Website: crate-barrel
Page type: billing-address
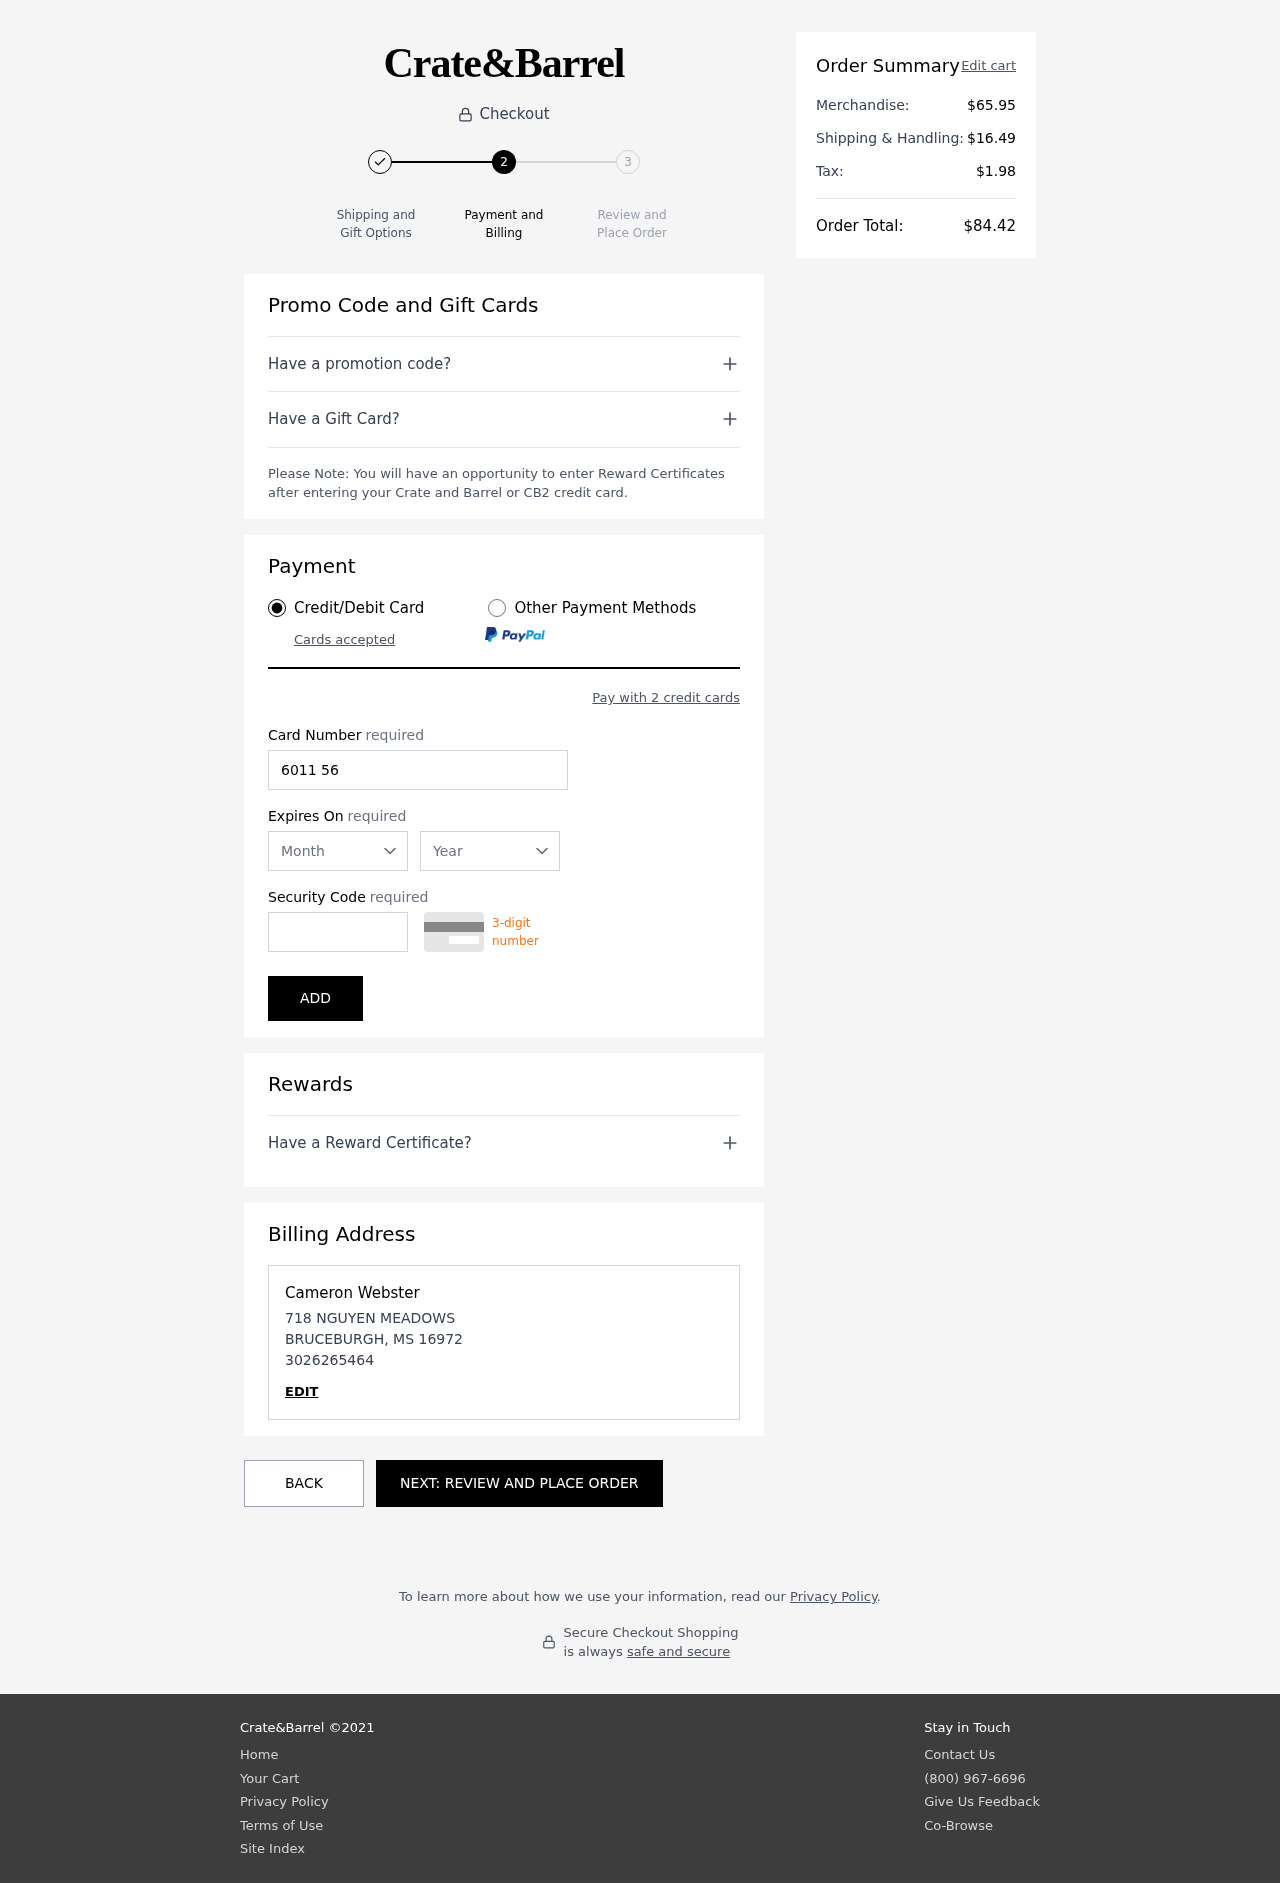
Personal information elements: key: PII_CARD_CVV
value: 077
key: PII_CARD_EXPIRY_MONTH
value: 02
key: PII_CARD_EXPIRY_YEAR
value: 30
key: PII_CARD_NUMBER
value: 6011 5607 7874 3697
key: PII_CITY
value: BRUCEBURGH
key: PII_FULLNAME
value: Cameron Webster
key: PII_PHONE
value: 3026265464
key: PII_POSTCODE
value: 16972
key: PII_STATE_ABBR
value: MS
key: PII_STREET
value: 718 NGUYEN MEADOWS
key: PII_FIRSTNAME
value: Cameron
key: PII_LASTNAME
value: Webster
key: PII_PHONE_LINE
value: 5464
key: PII_PHONE_SUFFIX
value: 5464
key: PII_POSTCODE_FULL
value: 16972
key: PII_PHONE2
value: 3026265464
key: PII_PHONE3
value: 3026265464
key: PII_FULLNAME2
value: Cameron Webster
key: PII_FULLNAME3
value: Cameron Webster
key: PII_FIRSTNAME2
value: Cameron
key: PII_FIRSTNAME3
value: Cameron
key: PII_LASTNAME2
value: Webster
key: PII_LASTNAME3
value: Webster
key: PII_FIRSTNAME_DERIVED
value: Cameron
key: PII_LASTNAME_DERIVED
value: Webster
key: PII_PHONE_NUMERIC
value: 3026265464
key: PII_PHONE_LINE_NUMERIC
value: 5464
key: PII_PHONE_SUFFIX_NUMERIC
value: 5464
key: PII_POSTCODE_NUMERIC
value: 16972
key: PII_PHONE2_NUMERIC
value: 3026265464
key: PII_PHONE3_NUMERIC
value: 3026265464
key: PII_FULLNAME_DERIVED
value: Cameron Webster
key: PII_NAME_FULL_DERIVED
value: Cameron Webster
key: PII_PHONE_DIGITS
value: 3026265464
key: PII_PHONE_LAST4
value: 5464
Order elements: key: ORDER_SUBTOTAL
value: $65.95
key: ORDER_SHIPPING_COST
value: $16.49
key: ORDER_TAX
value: $1.98
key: ORDER_TOTAL
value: $84.42